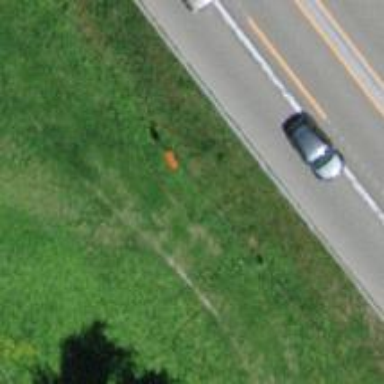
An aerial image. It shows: Pole supporting pipeline marker with roof cover.